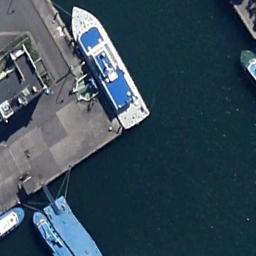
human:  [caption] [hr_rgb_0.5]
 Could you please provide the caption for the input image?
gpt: A blue and white ship docked by the dock .

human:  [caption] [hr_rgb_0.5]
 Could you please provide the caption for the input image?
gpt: There is a ship in the blue water on the shore .

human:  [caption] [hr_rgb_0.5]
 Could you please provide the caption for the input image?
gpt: A few buildings are beside the ships .

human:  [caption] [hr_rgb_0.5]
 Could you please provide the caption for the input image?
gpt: Several ships of different sizes are docked at the dock and the water is dark green .

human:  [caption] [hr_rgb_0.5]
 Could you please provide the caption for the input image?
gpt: The blue and white ship is at the harbor .